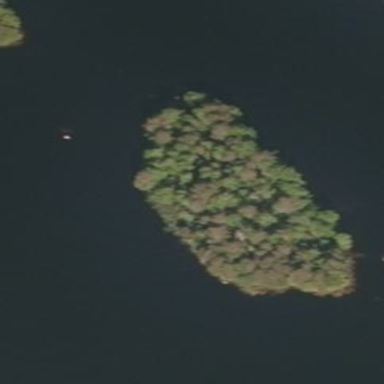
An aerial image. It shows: Islet.